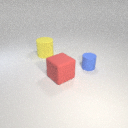
large red rubber cube in front of small blue rubber cylinder